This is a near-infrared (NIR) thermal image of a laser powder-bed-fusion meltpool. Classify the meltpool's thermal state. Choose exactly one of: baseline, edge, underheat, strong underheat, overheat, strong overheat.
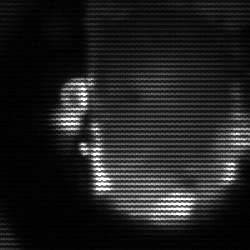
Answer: baseline